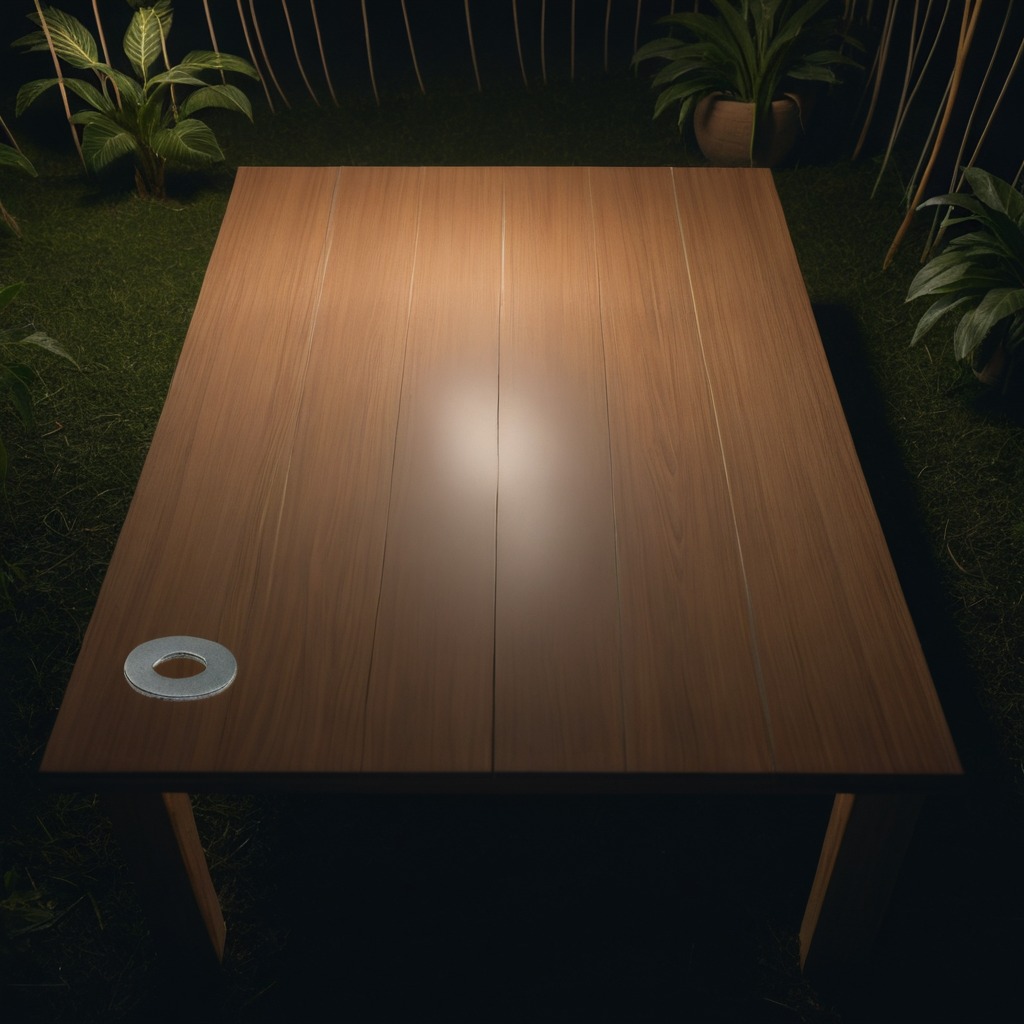
A flat metal washer lies on the wooden table in a jungle field workshop tent at night.